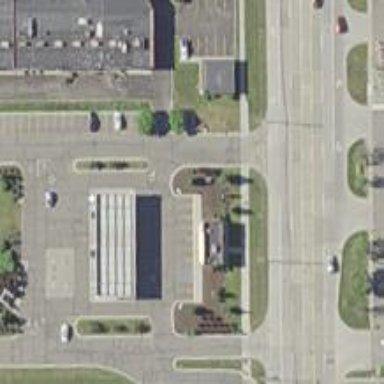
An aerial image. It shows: Convenience shop.